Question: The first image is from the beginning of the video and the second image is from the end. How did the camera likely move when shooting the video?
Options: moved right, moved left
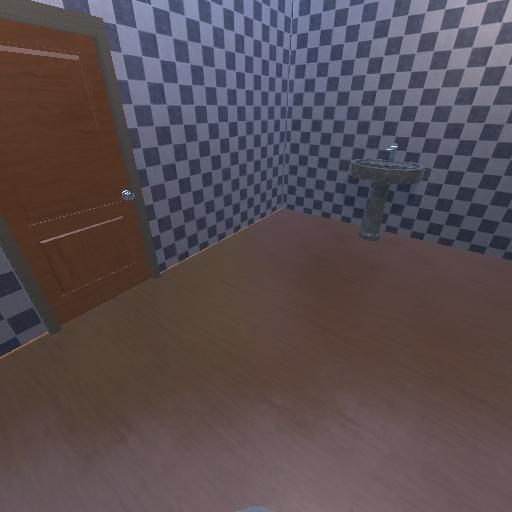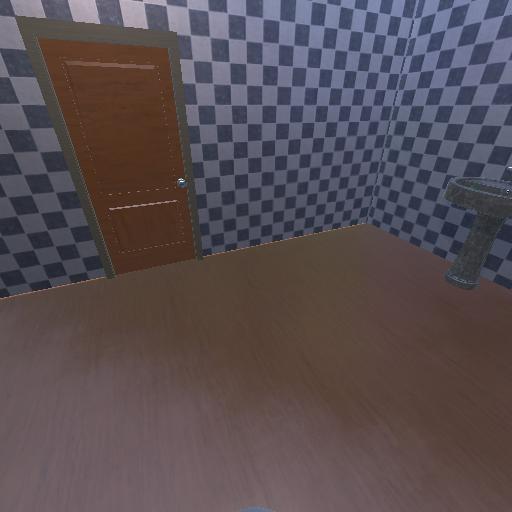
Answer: moved right